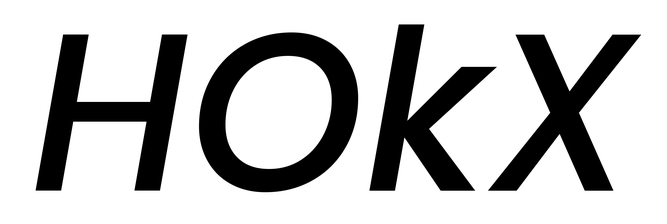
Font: Poppins-MediumItalic